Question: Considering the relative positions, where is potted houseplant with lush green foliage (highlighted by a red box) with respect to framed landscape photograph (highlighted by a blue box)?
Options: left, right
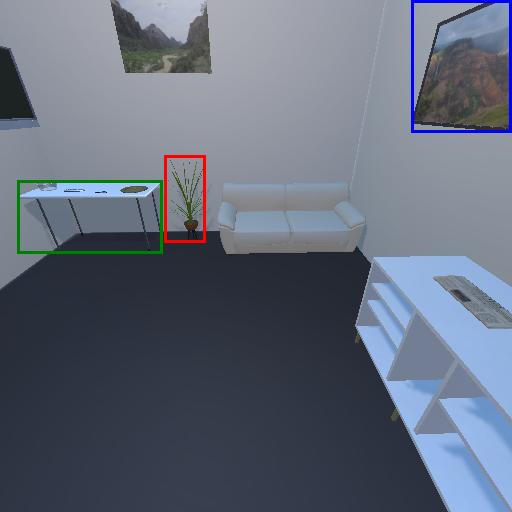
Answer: left